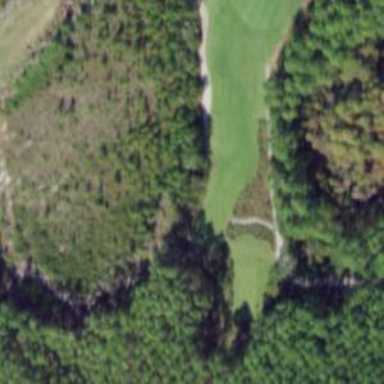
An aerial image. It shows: Path for both road and golf.